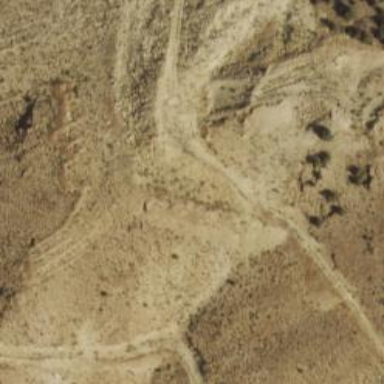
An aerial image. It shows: Quarry area.